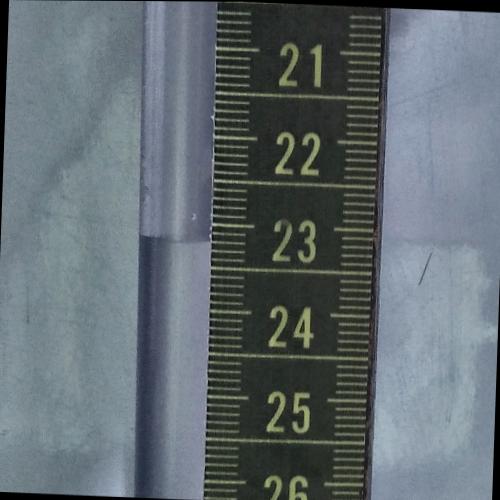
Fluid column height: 23.2 cm